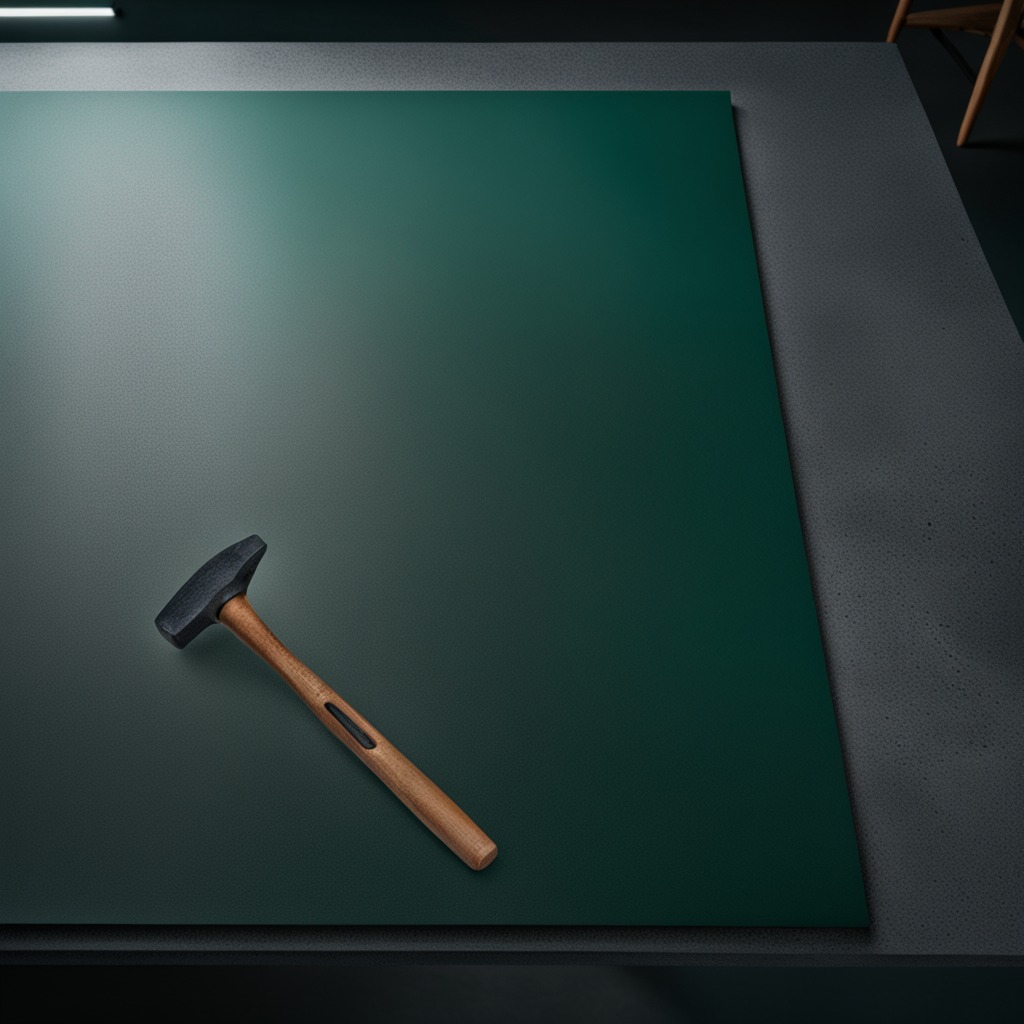
A hammer lies on a clean granite tabletop covered with a green rubber mat inside a workshop at night dim ambient light soft shadows worn but beneath the mat.